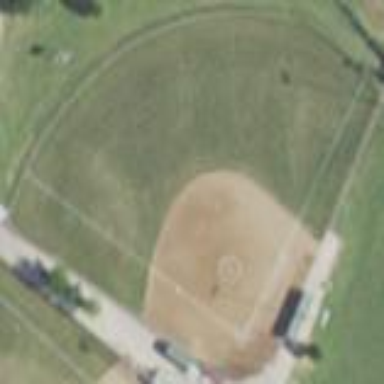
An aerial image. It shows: Softball pitch for leisure sports.